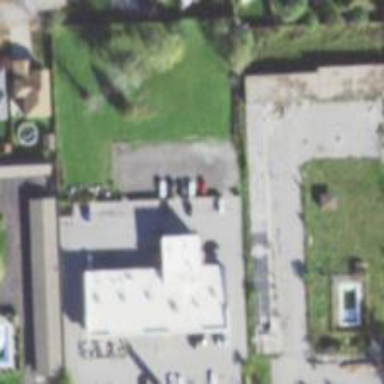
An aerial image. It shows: Motel building with swimming pool.